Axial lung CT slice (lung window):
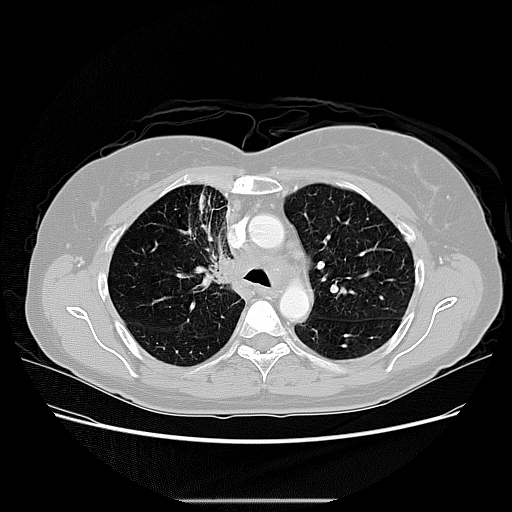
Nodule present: no